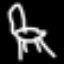
Label: chair